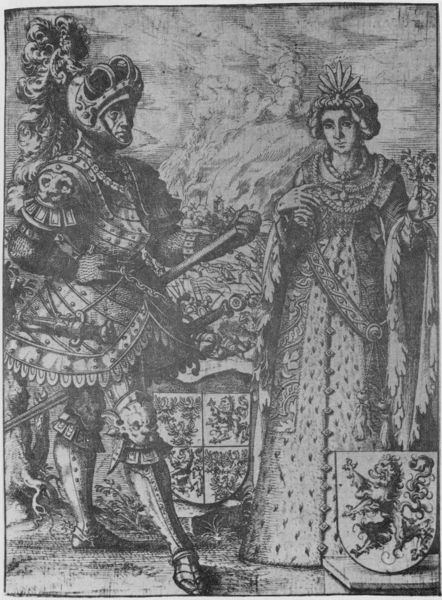
Titel: Bildnis des Ansegis (Angis)
Künstler: Jost Amman
Institution: (Seriendruck)
Schlagwörter: baum, berg, feder, feuer, fuß, hand, himmel, mann, schatten, umhang, weiß, wolken, baden, frauen, landschaft, menschen, blume, frau, frisur, grau, hintergrund, kleid, licht, schmuck, schwarz, zeichnung, dame, gürtel, wiese, wolke, ornament, rock, teppich, gesichter, jung, federn, hermelin, pelz, sockel, bildnis, herr, portrait, hügel, rauch, mantel, reich, paar, blatt, pflanze, diadem, krone, traurig, federbusch, schärpe, fahnen, stab, fahne, fels, kette, grafik, graphik, schlacht, könig, schoß, waden, halskette, griff, schild, panzer, buch, burg, bayern, zweig, druck, druckgraphik, lithographie, druckgrafik, radierung, stich, schwert, soldat, waffe, litho, helm, scherpe, herrscher, ritter, vertrag, fürst, rüstung, buchseite, wappen, ehepaar, harnisch, wurzeln, dolch, krieger, visier, schwaden, könige, königin, löwe, heilige, heerführer, fürstin, prunk, spielbein, kupferstich, bär, kopfschmuck, hermelinmantel, heroisch, durck, ornat, zepter, kaltnadel, schilde, stick, prunkvoll, märtyrerin, bausch, vermählung, werben, helmzier, wappenschild, zobel, herrscherpaar, feldherrenstab, helmbausch, marschalstab, schß, zobeö, sschmuck, brautwerbung, tapfer, 1500, keine farbe, wappenschilde, ferderbausch, druckgraphk, berschützen, tapferkönigin, bär r, detials